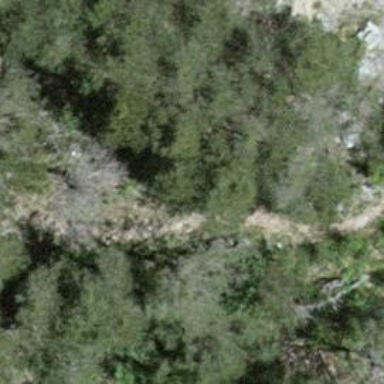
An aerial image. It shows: Path.